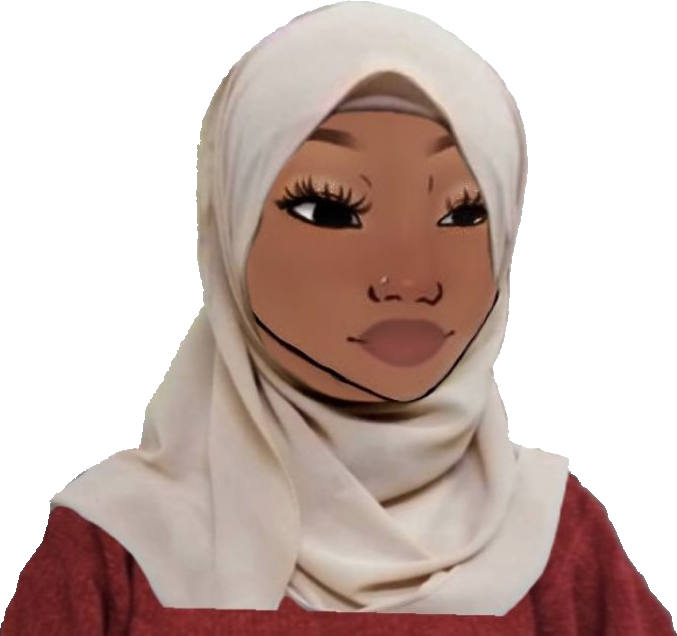
Label: 5_Blackjak